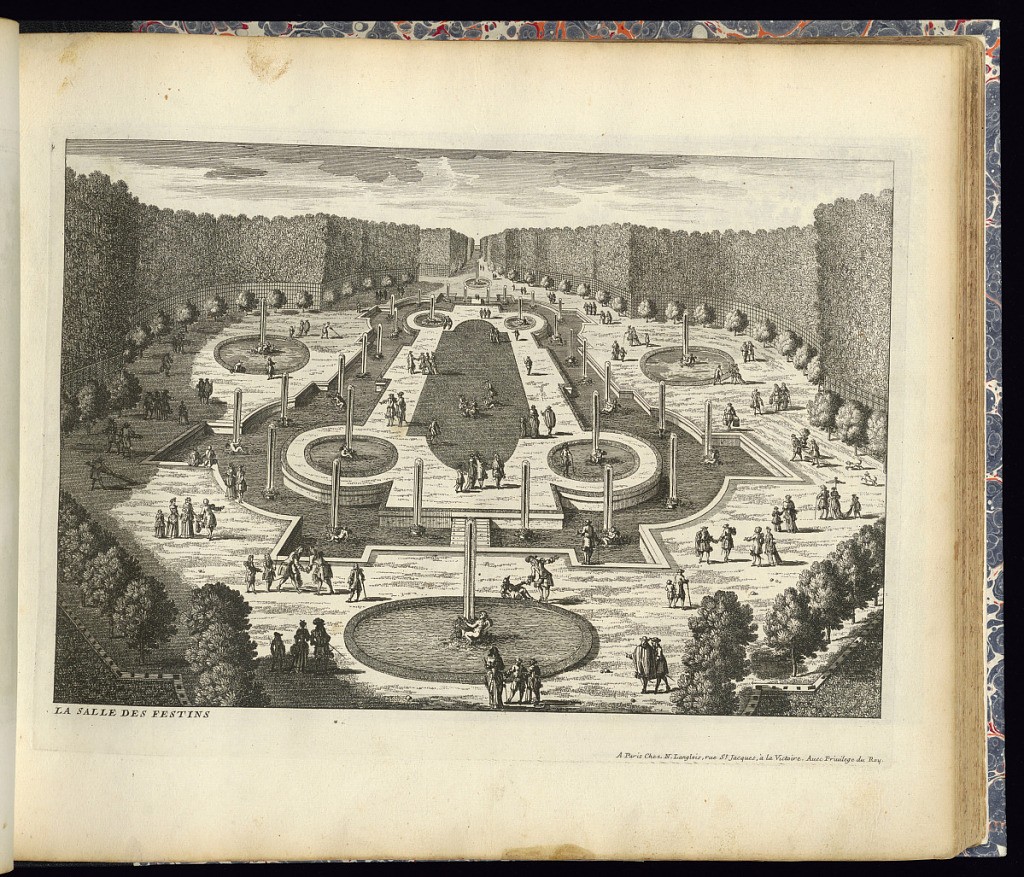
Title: LA SALLE DES FESTINS
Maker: Adam Perelle, French, 1638 – 1695
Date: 1671–1703
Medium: Etching on laid paper
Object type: Print
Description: View of a large water display in the gardens at Versailles. Featuring a large island in the center, accessible by a small bridge, framed by a basin with fountains and jets of water from sculpted groups. Other smaller circular basins with sculpted groups and jets of water around the central island. The whole is framed by trellis walls, planted trees and groves beyond. Figures (courtiers) and gardeners throughout the grounds. The plate is titled.